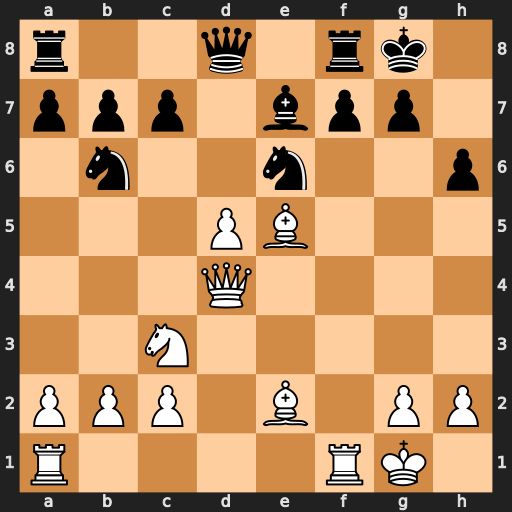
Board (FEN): r2q1rk1/ppp1bpp1/1n2n2p/3PB3/3Q4/2N5/PPP1B1PP/R4RK1
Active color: w
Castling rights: -
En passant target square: -
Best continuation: dxe6 Qxd4+ Bxd4